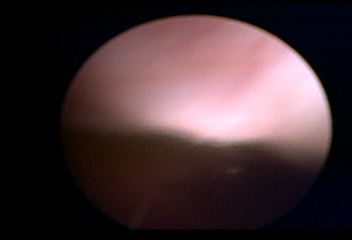
Modality: WLC
Class: Normal mucosa
Bladder cancer association: No